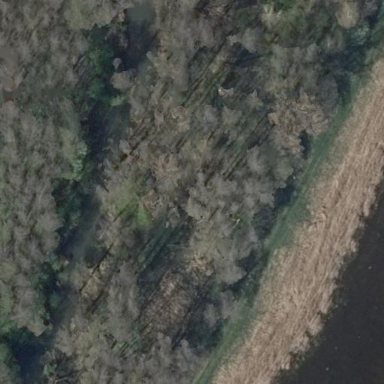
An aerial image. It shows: Deciduous broadleaved woodland.